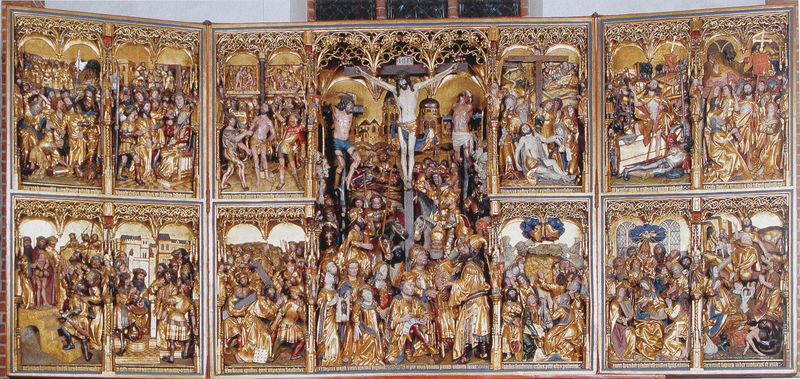
Titel: Hochaltar der Augustiner-Chorherren-Kirche St. Maria und Johannes Evangelist
Künstler: unbekannt
Standort: Bad Segeberg
Institution: Marienkirche
Schlagwörter: blau, flügel, gott, himmel, körper, weiß, menschen, stadt, bunt, fenster, hell, holz, säulen, rot, weg, ornament, bart, wand, bibel, inkarnat, johannes, stein, tod, tot, kirche, gewand, gold, gotik, engel, relief, holzschnitt, bilder, bogen, figuren, erhaben, ornamente, bett, plastik, vergoldet, kreuz, religion, pilatus, beten, gebet, menschenmenge, altar, hochaltar, schnitzerei, kreuze, gotisch, christus, jesus, kreuzigung, hölle, leid, leiden, andacht, romanik, kruzifix, heilige, fresko, gefasst, register, jünger, heilig, maria, glauben, szenen, sakral, verzierungen, christentum, grablegung, goldgrund, auferstehung, schaniere, vergoldung, schnitzwerk, altarbild, himmelfahrt, geburt, tryptichon, kreuzigungsgruppe, spätgotik, gesprenge, altaraufsatz, retabel, schnitzaltar, schnitzkunst, grablege, flügelaltar, schächer, geburt christi, triptychon, katholisch, apostel, pfingsten, triptichon, passion, evangelisten, inri, ölberg, kalvarienberg, kreuzweg, kunstwerk, altarflügel, geisselung, aufgeklappt, christi himmelfahrt, christis, dornenkrönung, jesue, kaiphas, kreuabnahme, kreuztragung, pfinstwunder, simon von kyrene, triptych, preisen, peinigung, altarwand, 12, holzzschnitzerei, schecher, hikz, grablegugn, katohlich, pasion, altarwan